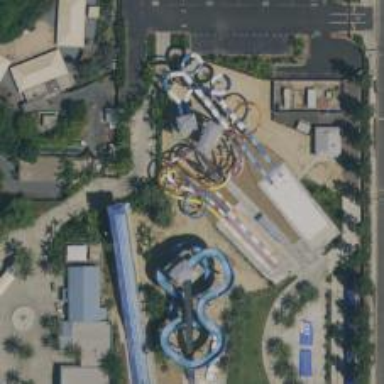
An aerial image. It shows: Water slide attraction.